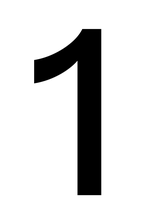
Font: InstrumentSans_Medium